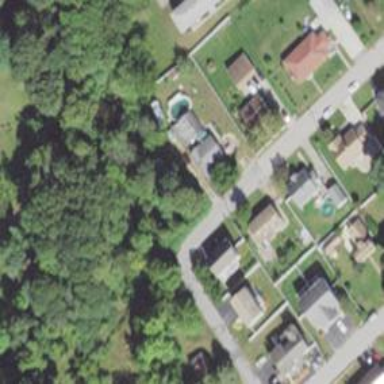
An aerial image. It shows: Residential driveway used as service road.